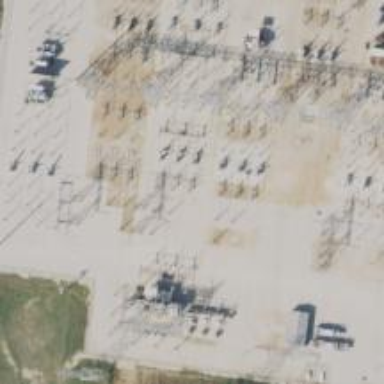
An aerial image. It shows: Switch used for power control.